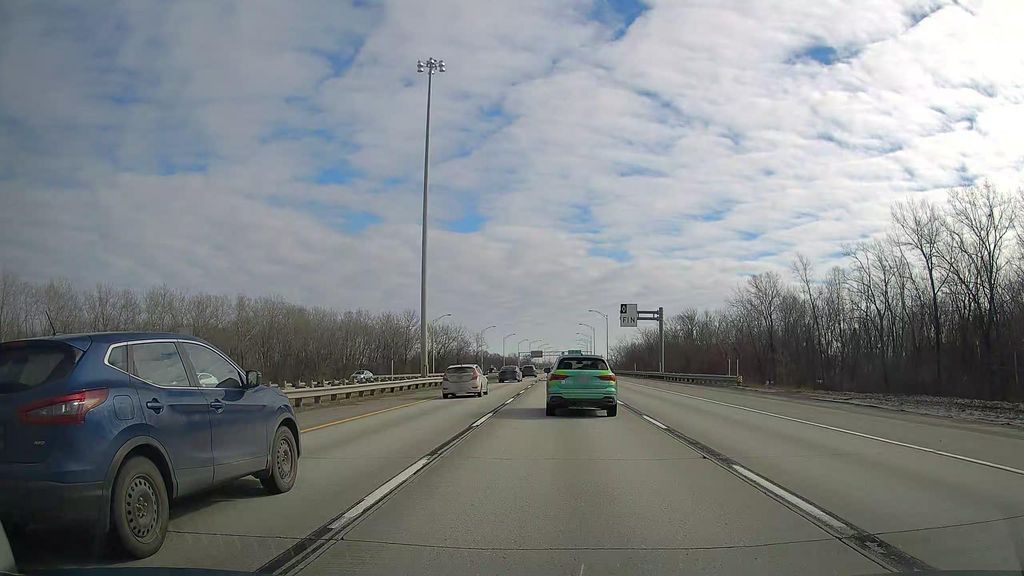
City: montreal